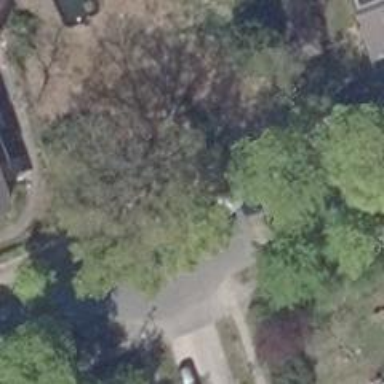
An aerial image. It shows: Avenue lined with deciduous broadleaved trees.